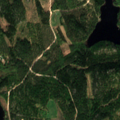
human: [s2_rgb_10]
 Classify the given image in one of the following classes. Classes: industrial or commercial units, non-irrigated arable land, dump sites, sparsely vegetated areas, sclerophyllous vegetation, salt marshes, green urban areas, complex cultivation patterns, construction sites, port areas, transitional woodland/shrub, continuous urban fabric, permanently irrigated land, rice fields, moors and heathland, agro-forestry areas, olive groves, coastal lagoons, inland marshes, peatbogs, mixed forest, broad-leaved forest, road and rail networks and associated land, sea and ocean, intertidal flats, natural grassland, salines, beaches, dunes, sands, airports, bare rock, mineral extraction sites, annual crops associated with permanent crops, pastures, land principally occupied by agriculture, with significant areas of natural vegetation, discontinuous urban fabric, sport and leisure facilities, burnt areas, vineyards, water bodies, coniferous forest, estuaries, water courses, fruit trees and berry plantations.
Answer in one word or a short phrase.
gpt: coniferous forest, mixed forest, water bodies